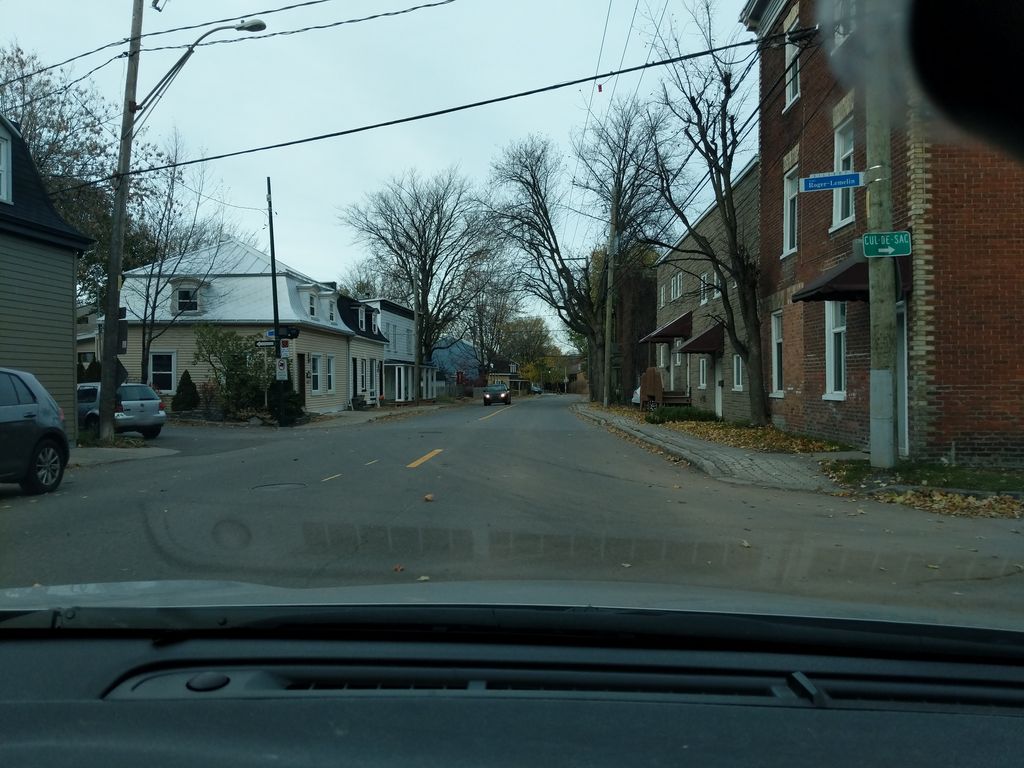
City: quebec_city